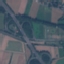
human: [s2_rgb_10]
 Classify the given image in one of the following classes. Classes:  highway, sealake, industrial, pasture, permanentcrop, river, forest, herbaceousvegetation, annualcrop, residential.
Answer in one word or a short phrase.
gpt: Highway